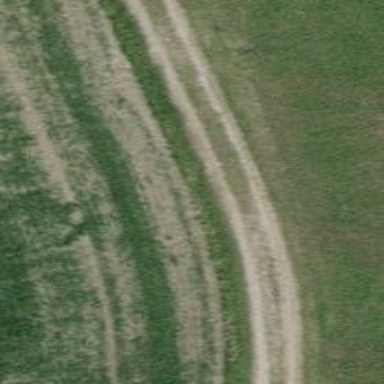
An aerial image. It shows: Track road with grade4 tracktype.